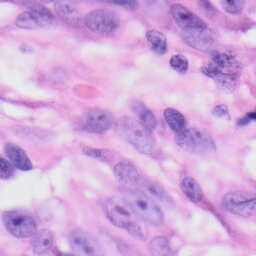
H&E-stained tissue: Skin